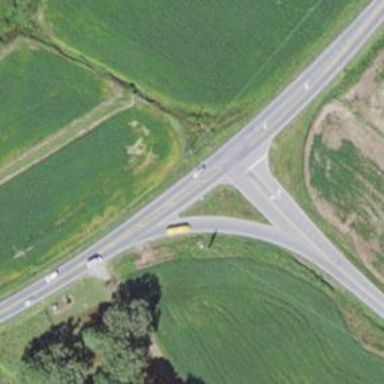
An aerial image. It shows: Secondary link road.